Question: I currently dump pickles like so:
'''
f = open("objectname.p","w")
pickle.dump(objectname,f)
f.close()
'''
However, to make for a neat code-snippet in my text editor I want to keep things in one line. I am tempted to:
'''
pickle.dump(objectname,open("objectname.p","w"))
'''
My question is, will I still need to 'f.close()' the file object? and if so, how? (notice I have no variable assigned to the fileobject I opened).
Reasons for YES: 'f.close()' exists
Reasons for NO: 'objectname = pickle.load(open("objectname.p","r"))' is a recommended way of loading pickle objects as stated in the <URL>

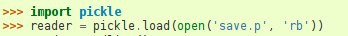
Answer: Pickling is unrelated to the opening and closing of the file. It only says something about the contents of the file. Hence, in your one-liner the file is opened but not closed.
As such, it's better to do:
'''
with open("objectname.p","w") as f:
pickle.dump(objectname, f)
'''
This uses the <URL>' automatically. You're using Python 2.7 and this is supported in that Python version.